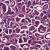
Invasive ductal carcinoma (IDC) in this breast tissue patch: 1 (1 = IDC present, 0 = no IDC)